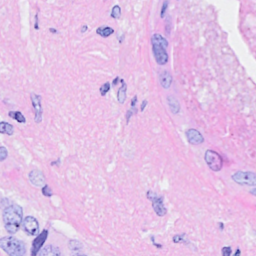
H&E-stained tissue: Breast